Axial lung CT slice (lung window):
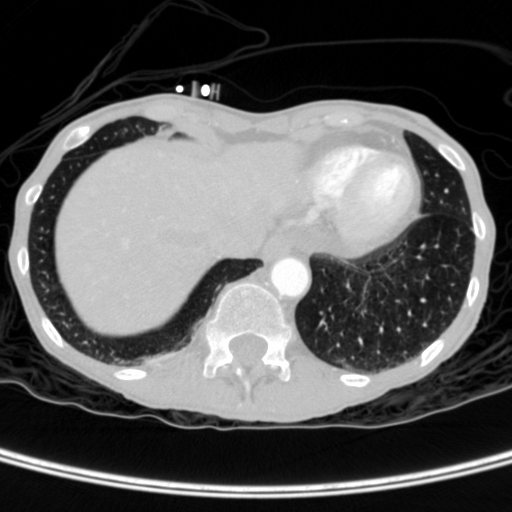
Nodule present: no